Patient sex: F
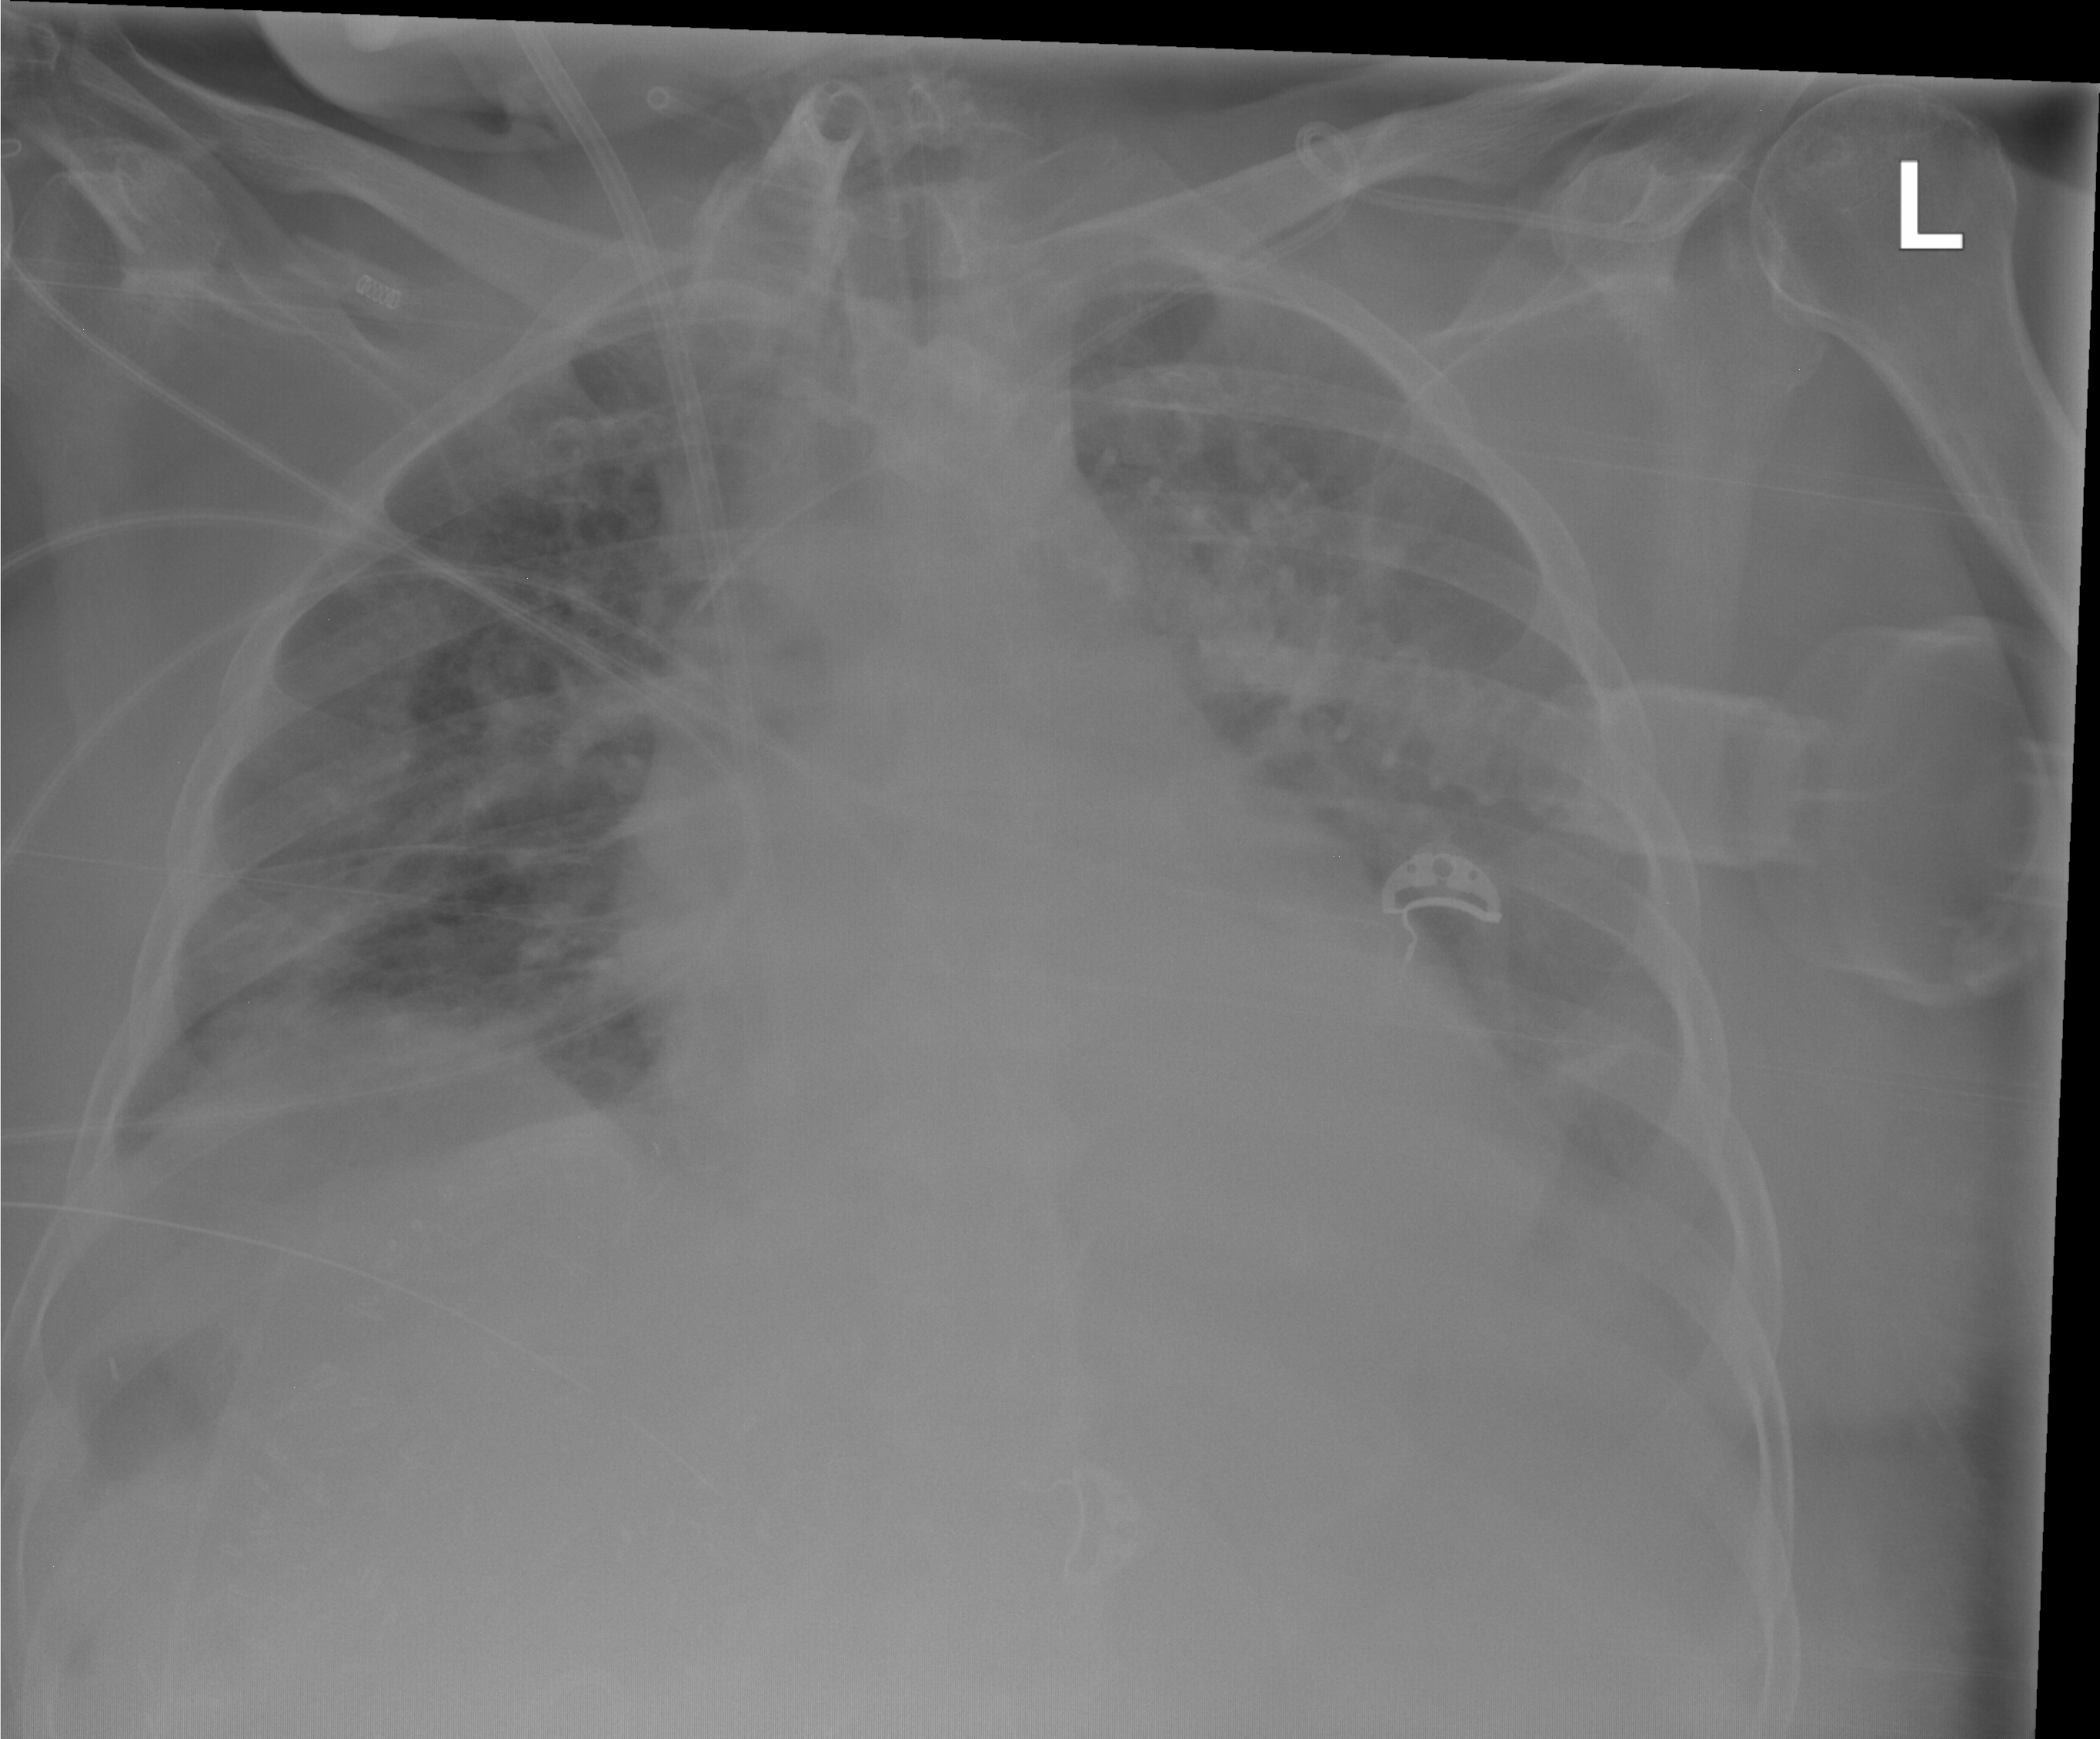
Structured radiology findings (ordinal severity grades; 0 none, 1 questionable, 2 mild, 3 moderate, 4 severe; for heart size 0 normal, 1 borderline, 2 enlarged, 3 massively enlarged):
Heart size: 2
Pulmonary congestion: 0
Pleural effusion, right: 0
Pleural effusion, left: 3
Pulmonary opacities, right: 1
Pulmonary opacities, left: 0
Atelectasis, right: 0
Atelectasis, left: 2